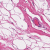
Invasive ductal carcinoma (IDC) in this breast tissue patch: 0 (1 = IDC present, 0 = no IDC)